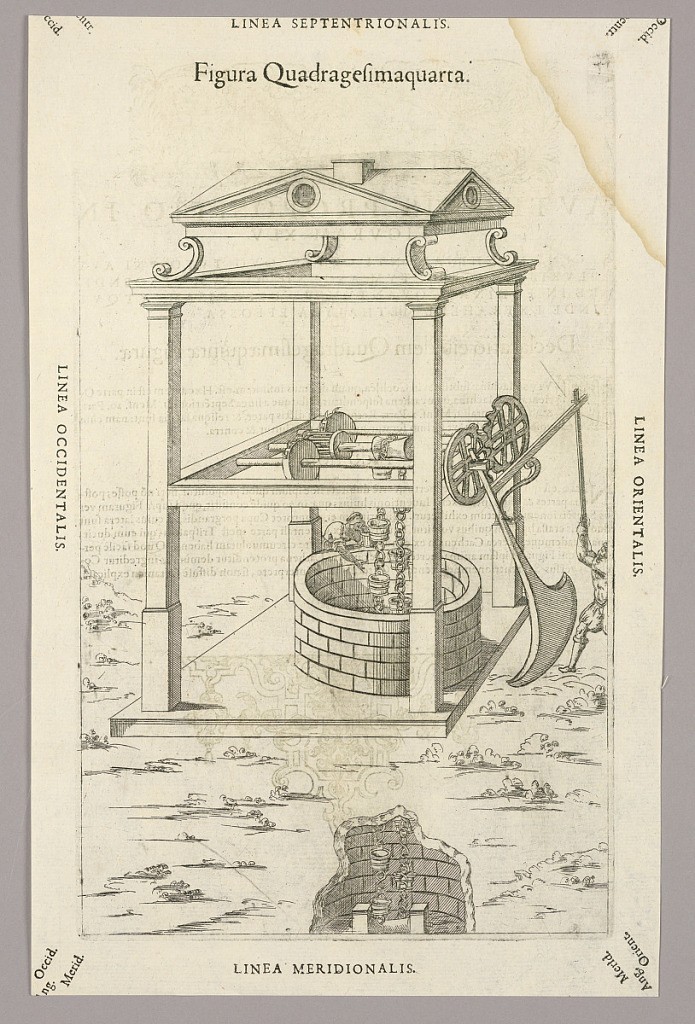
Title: Plate XLIV from Theatrum instrumentorum et machinarum
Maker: Julio Paschale
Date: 1582
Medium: Woodcut on paper
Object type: Print
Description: Showing a continuous chain of buckets in well. A frame structure holds chain and cog wheels, turned by a man at right with lever and pendulum. Woman at well. Description in Latin on verso of 1949-152-241.